Question: (Sorry if the title is a complete red herring by the way)
I am developing a map of all of the tweets in the world in real-time using the Twitter Streaming API and ASP.NET SignalR. I am using the Tweetinvi C# Twitter library to asynchronously push tweets to the browser using SignalR. Everything is working as expected - see <URL> to get an idea of it.
The next step of the development involves parsing each tweet's text data using the Stanford Natural Language Parsing library (<URL>, and broadcast them to all clients using SignalR. I am aware that the Twitter API has the 'GET trends' methods, but that wouldn't be any fun would it?!
Here are the main classes in my app:
TweetModel.cs (holds all of the information regarding a tweet as broadcast to it from the Streaming API):
'''
public class TweetModel
{
public string User { get; set; }
public string Text { get; set; }
public DateTime CreatedAt { get; set; }
public string ImageUrl { get; set; }
public double Longitude { get; set; }
public double Latitude { get; set; }
public string ProfileUrl { get; set; }
// This field is set later during Tokenization / Named Entity Recognition
public List<NamedEntity> entities = new List<NamedEntity>();
}
'''
The Abstract NamedEntity class:
'''
public abstract class NamedEntity
{
/// <summary>
/// Abstract modelling class for NER tagging - overridden by specific named entities. Used here so that all classes inherit from a single base class - polymorphic list
/// </summary>
protected string _name;
public abstract string Name { get; set; }
}
'''
The Person class, an example of a class that overrides the abstract NamedEntity class:
'''
public class Person : NamedEntity
{
public override string Name
{
get
{
return _name;
}
set
{
_name = value;
}
}
public string entityType = "Person";
}
'''
The TweetParser class:
'''
public class TweetParser
{
// Static List to hold all of tweets (and their entities) - tweets older than 20 minutes are cleared out
public static List<TweetModel> tweets = new List<TweetModel>();
public TweetParser(TweetModel tweet)
{
ProcessTweet(tweet);
// Removed all of NER logic from this class
}
}
'''
The way that the NER recognition library works is that it classifies words in a sentence with a tag such as "PERSON" for 'Luis Suarez' or "PLACE" for "New York". This information is stored in the sub classes of the NamedEntity class, depending on what type of tag has been attributed to the word by the NER library (choice of 'PERSON', 'LOCATION', 'ORGANISATION')
My question is, considering it is likely that there may be multiple versions of the term "Luis Suarez" coming in (i.e. Luis Suarez, Luis Suarez), which will both be defined in their own distinct NamedEntity instance (inside of the 'List<NamedEntity>' instance, in turn inside of a 'TweetModel' instance), what would be the best way of grouping matching instances of the term "Luis Suarez" together from all tweets whilst still preserving the 'TweetModel' > 'List<NamedEntity>' parent-child relationship. I have been informed that this is effectively an inverted index but I'm not sure how well informed this person was!

I'm really sorry if this question is unclear; I can't really express it with much more brevity than this! For full src so far, please see <URL>
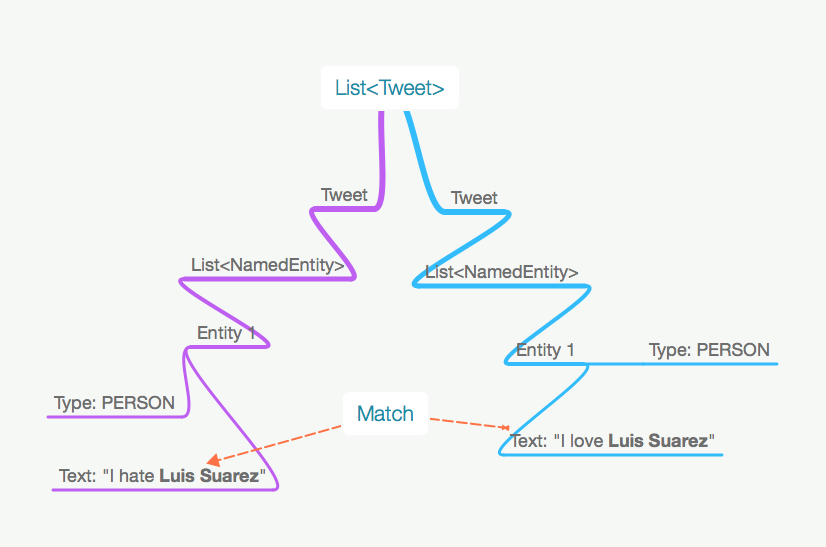
Answer: 1- add 'List<TweetModel>' property to your 'NamedEntity'.
'''
public abstract List<TweetModel> Tweets { get; set; }
'''
2- guaranty that your Tokenization function always returns the same 'NamedEntity' object for the same tag.
3- when you add a 'NamedEntity' to the entities list also add the 'TweetModel' to the list on the 'NamedEntity'.
'''
Person p = this is the result of the Tokenization;
entities.Add(p);
p.Tweets.Add(this);
'''
Basically the only difficult part is to have the function that generates the Named entities return the same object when it finds the text 'Luis Suarez' and 'Luis Suarez' on different Tweets.